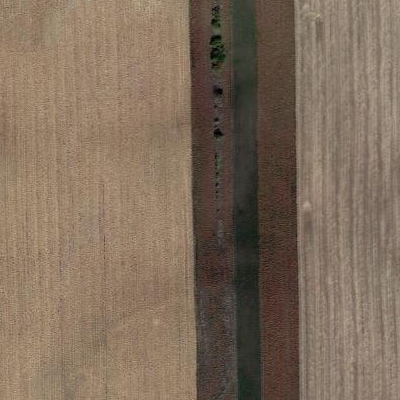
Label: bField